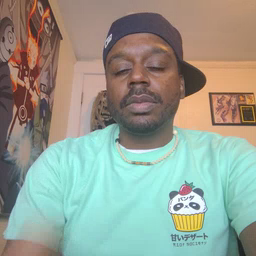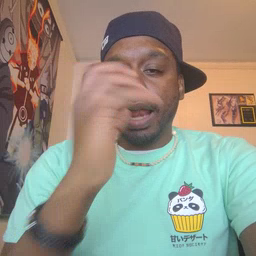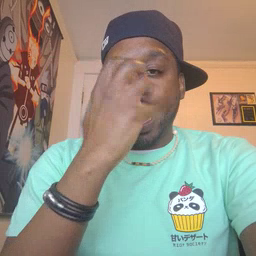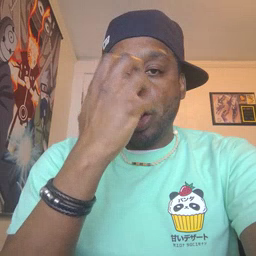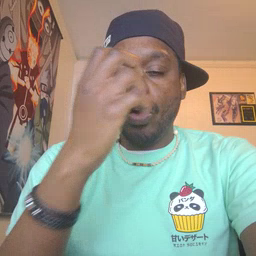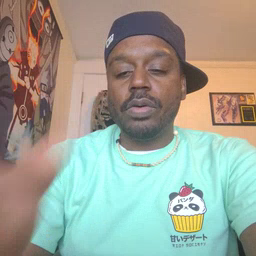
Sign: clown